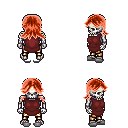
a pixel art fantasy rpg character, male body template, skeleton, maroon tunic, gold greaves, red loose hair, white slippers, four views (front, back, left, right), 2x2 character sprite sheet, small pixel art, hard edges, no anti-aliasing